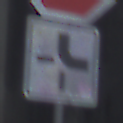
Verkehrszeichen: VerlaufVorfahrtsstrasse4
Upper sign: Stop
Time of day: MorningAfternoon
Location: Outdoor (Suburban)
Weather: Overcast
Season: NotSpecified
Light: Natural